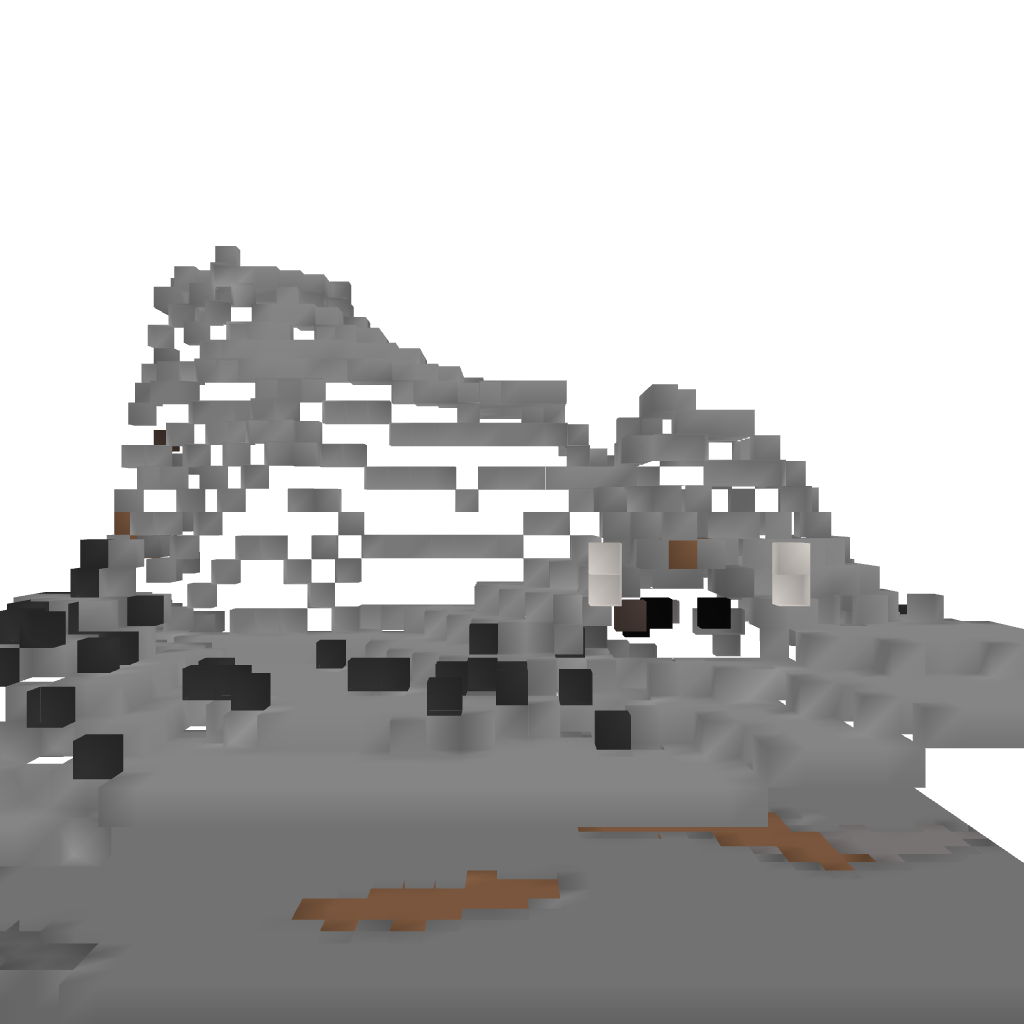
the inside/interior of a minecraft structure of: The Quartz Labyrinth